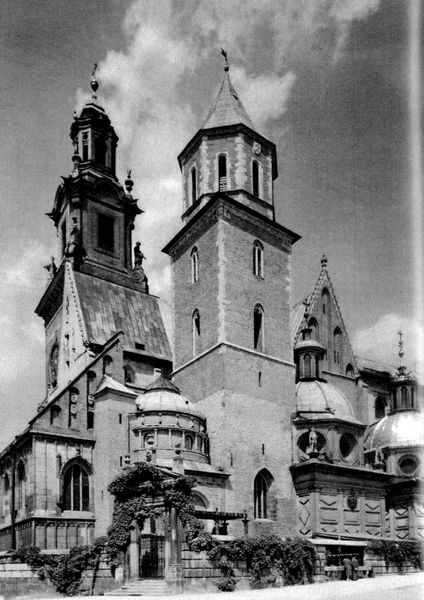
Titel: Krakau, Krönungskathedrale der Hll. Wenzel und Stanislaus
Standort: Krakau (Kraków), Krönungskathedrale (EU - PL)
Schlagwörter: himmel, wolken, bäume, kirchturm, stadt, fenster, säulen, dach, wolke, architektur, stein, kirche, figur, gotik, turm, fassade, giebel, mauer, ziegel, backstein, kuppel, romantik, spitz, tor, foto, fotografie, kirchtürme, eingang, kuppeln, türme, dom, schwarz-weiss, efeu, gotisch, fenste, kapellen, trum, eingangstor, weltkrieg, verschachtelt, glockentumr, dachspitze, renster, tturmhaube, schräges dach